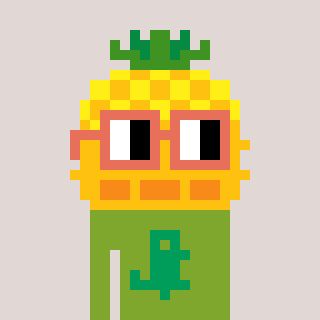
a pixel art character with square orange glasses, a pineapple-shaped head and a slimegreen-colored body on a warm background